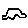
Label: car